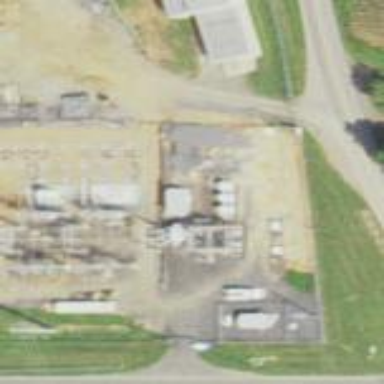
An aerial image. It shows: There is distribution substation enclosed by fence.